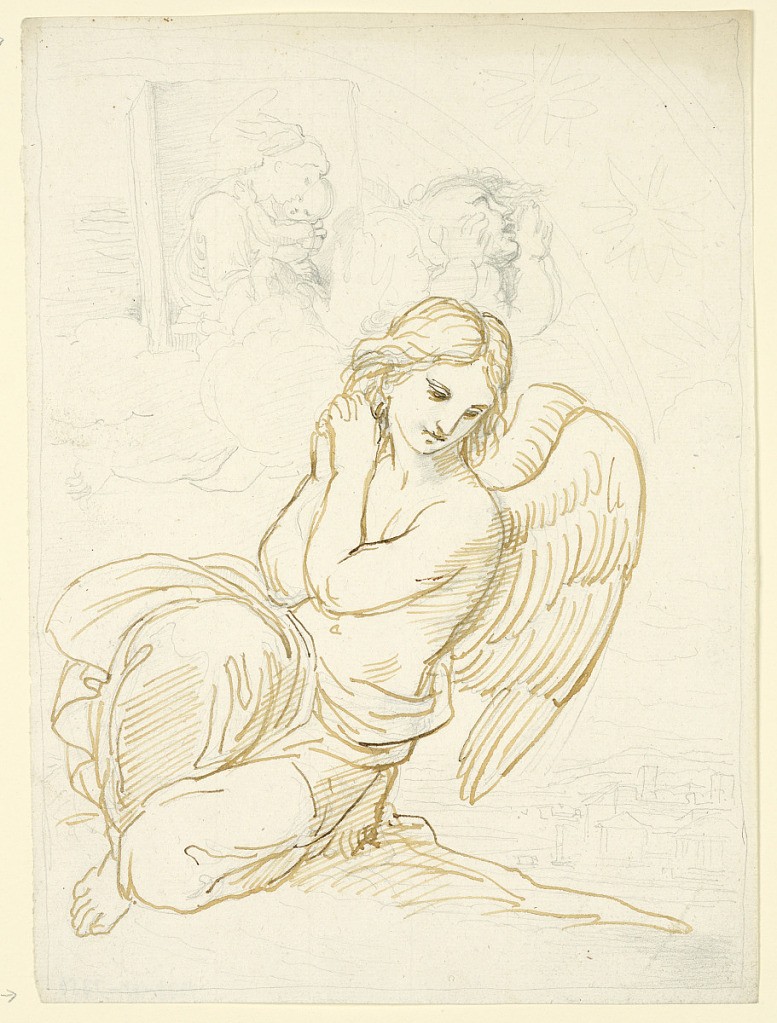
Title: Sketch of an Angel
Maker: Fortunato Duranti, Italian, 1787 - 1863
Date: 1825-1850
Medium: Graphite, pen and ink, brush and bistre on paper
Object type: Drawing
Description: Above, in pencil, half-length group of the Virgin and Child, enclosed in frame. Before it, a shouting angel, in a cloud, flies toward right. A large winged angel, in ink, in foreground; city view, in pencil, in background, right.